Question: I have a form that I need to validate on my page. The form looks like this:

I am trying to figure out the best way to make sure that if one piece of information in the row is filled out ; then the whole row needs to be filled out.
As you can see in the example, row 3 has the costs filled out but no title. Row 4 has the title but no costs. I need to throw errors on these types of things.
Is there an easy way to accomplish this to make sure if one piece of data is there (in any of the 3 editable fields) then the whole row needs data.
Thanks for any input
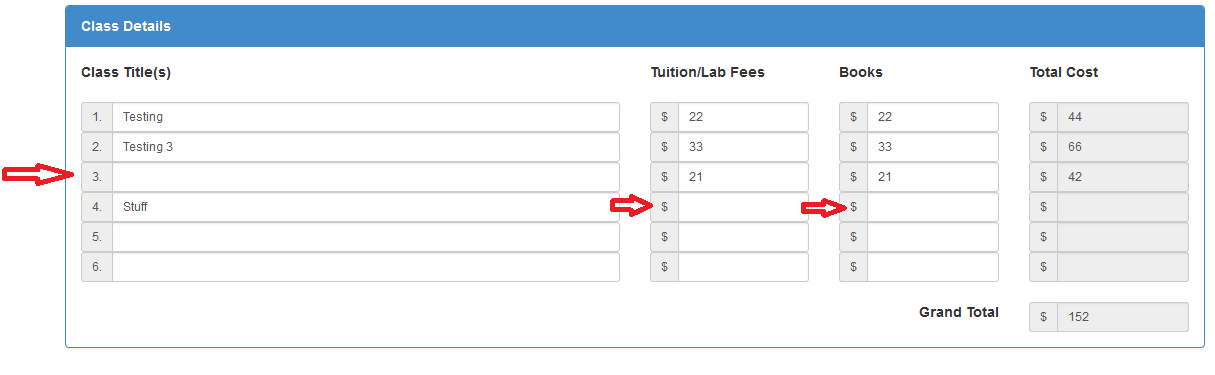
Answer: Possible solution:
'''
$("#mytable tr").each(function() {
var anySet = false, allSet = true;
$(this).find("td input").each(function() {
var somethingInCell = $(this).val().trim() !== '';
anySet |= somethingInCell;
allSet &= somethingInCell;
});
if (anySet && !allSet) {
// there is missing information
}
});
'''
UPDATE
'''
$("#mytable").on("input", "input", function(){
var anySet = false,
$cells = $(this).closest("tr").find("td input");
$cells.each(function() {
var somethingInCell = $(this).val().trim() !== '';
anySet |= somethingInCell;
});
$cells.removeClass("has-error");
if (anySet) {
$cells.each(function() {
if ($(this).val().trim() === '') {
$(this).addClass("has-error");
}
});
}
});
'''